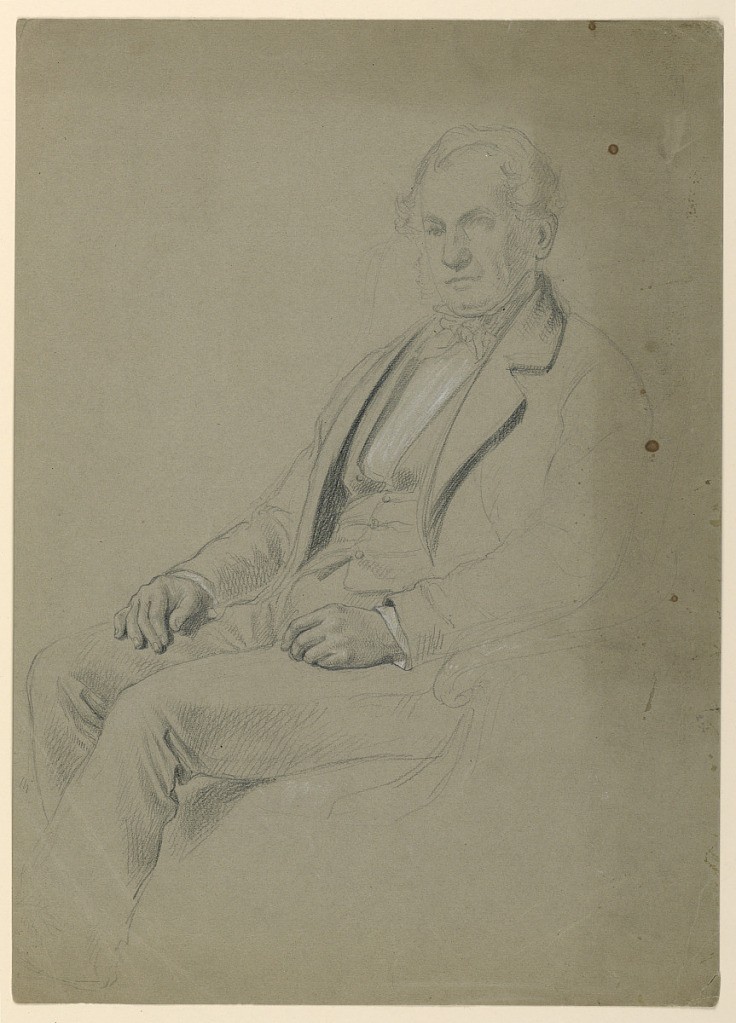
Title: Man Seated
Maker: Daniel Huntington, American, 1816–1906
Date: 1860
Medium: Graphite, white chalk on grey wove paper
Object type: Drawing
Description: Man seated in an armchair, facing toward the left. His hands resting on his legs, and his feet not shown.